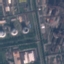
Land use / land cover class: Industrial